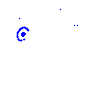
Particle: pion